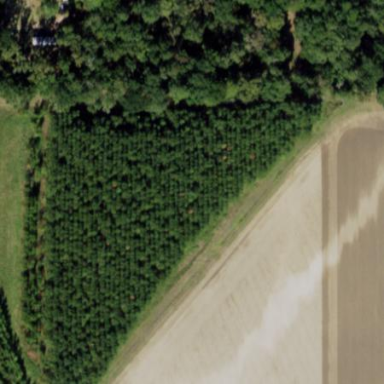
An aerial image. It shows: Forest area dominated by needle-leaved trees.